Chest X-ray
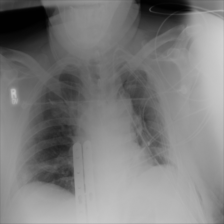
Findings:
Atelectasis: negative
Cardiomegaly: negative
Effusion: negative
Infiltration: negative
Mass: negative
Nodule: negative
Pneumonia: negative
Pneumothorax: negative
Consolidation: negative
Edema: negative
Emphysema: negative
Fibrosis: negative
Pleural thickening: negative
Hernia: negative